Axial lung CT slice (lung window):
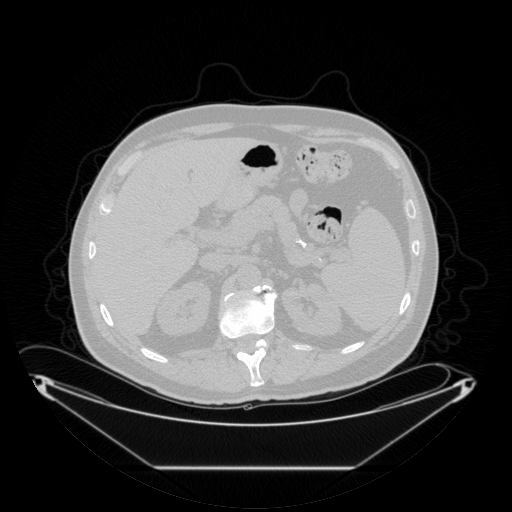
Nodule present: no